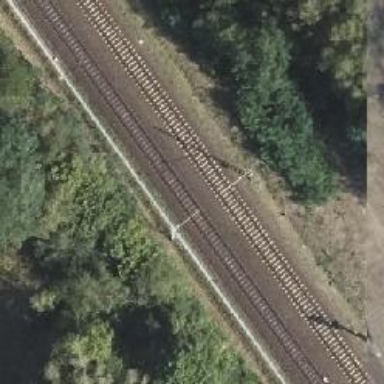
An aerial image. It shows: Milestone along the railway with catenary mast.